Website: walmart
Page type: address-validator
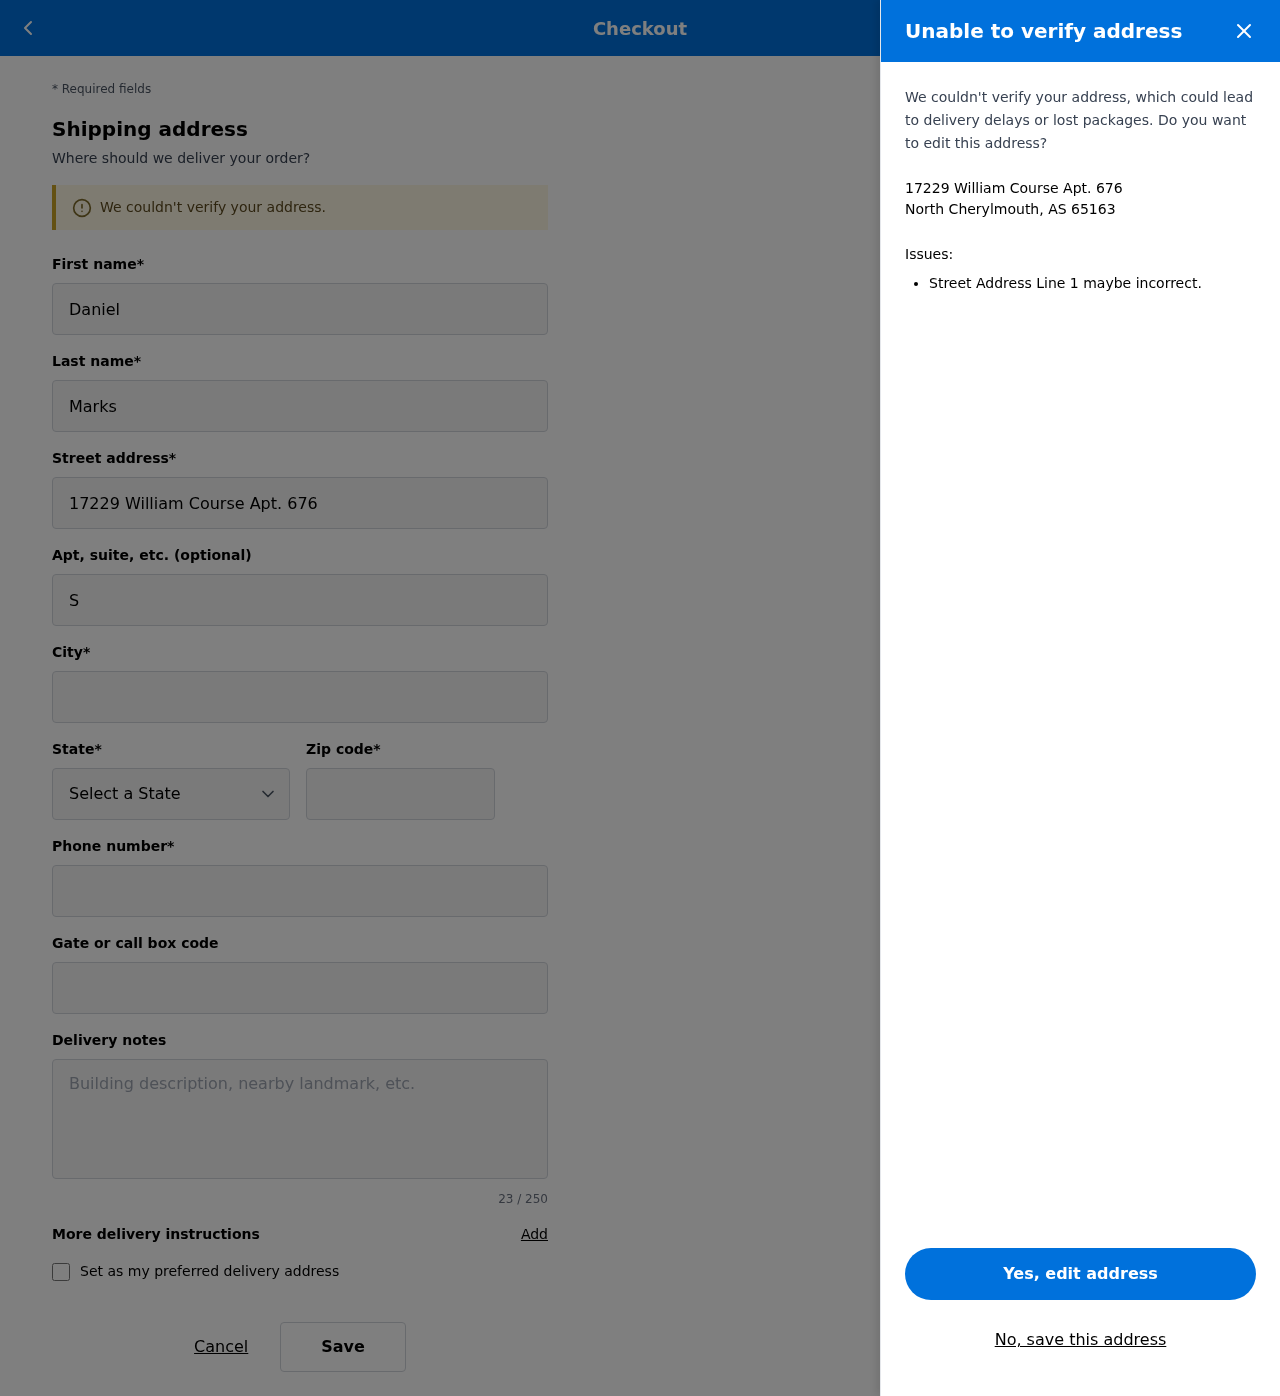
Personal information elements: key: PII_CITY_STATE_ZIP
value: North Cherylmouth, AS 65163
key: PII_DELIVERY_INSTRUCTIONS
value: Do not leave if raining
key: PII_STATE_ABBR
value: AS
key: PII_STREET
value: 17229 William Course Apt. 676
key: PII_FIRSTNAME
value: Daniel
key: PII_LASTNAME
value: Marks
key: PII_STREET2
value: Suite 282
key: PII_CITY
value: North Cherylmouth
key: PII_POSTCODE
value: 65163
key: PII_PHONE
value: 8747474746
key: PII_SECURITY_CODE
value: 42694